Question: I was wondering if link hover style as in the image is possible using pure css or we need to use background images, js or jquery etc. to achieve this!

Any examples would be highly appreciated :)
Thanks,
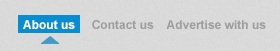
Answer: Best way (if you, for example, need to support Internet Explorer or want a custom arrow) is to use a background at '50% 100%'
HTML:
'''
<ul>
<li><a href="#">Link</a></li>
<li><a href="#">Another link</a></li>
</ul>
'''
CSS:
'''
li { float: left; padding-bottom: 16px; }
li:hover { background: 50% 100% no-repeat url(http://www.staypoland.com/images/arrow-city-up.gif); }
a { float: left; }
a:hover { background: blue; }
'''
<URL>